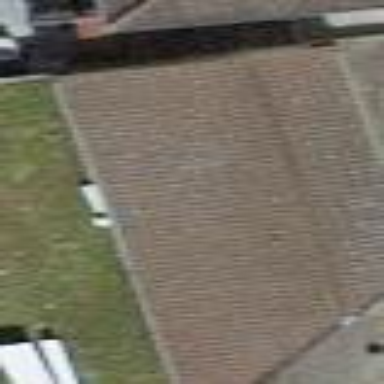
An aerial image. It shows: View of roof of building.